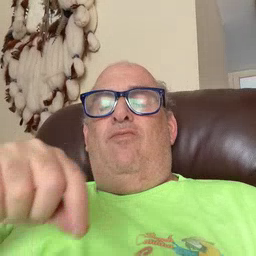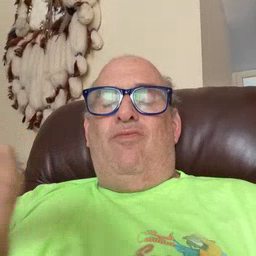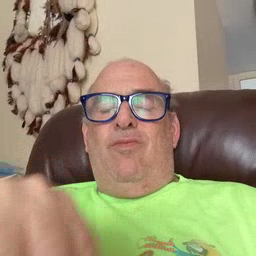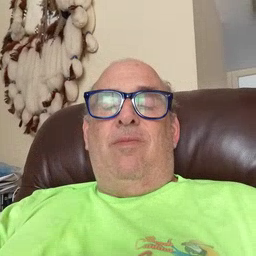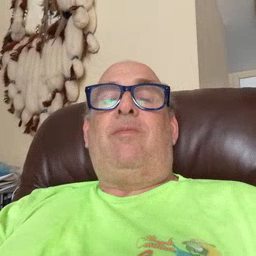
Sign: puzzle